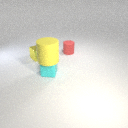
large yellow rubber cylinder above small cyan rubber cube